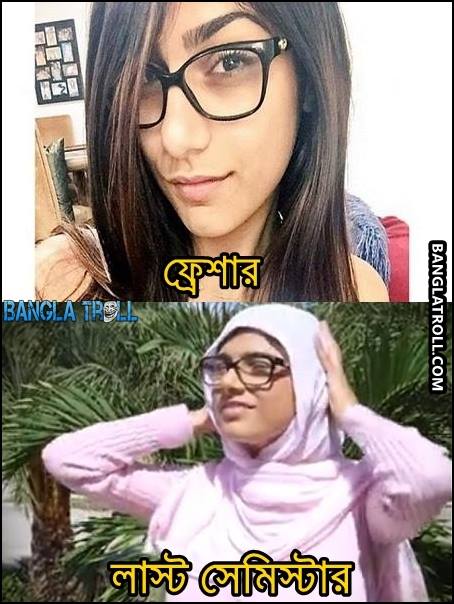
Text: ফ্রেশার লাস্ট সেমিস্টার
Label: Non Hate